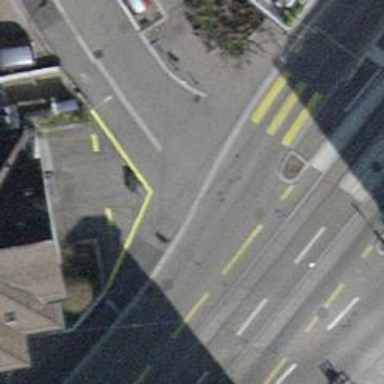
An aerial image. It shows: Unmarked crossing with traffic calming table.